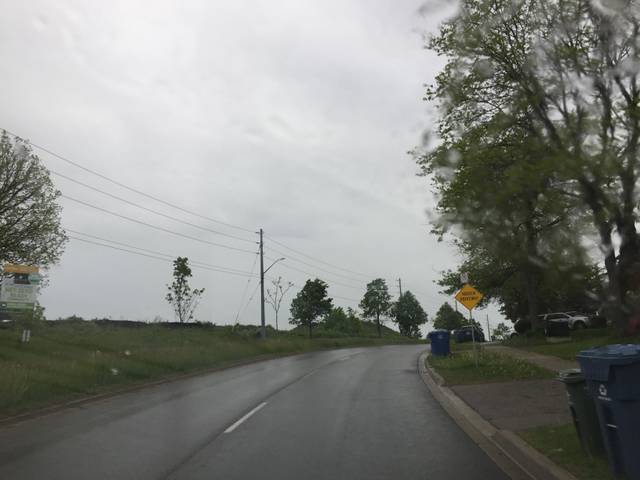
Region: Canada
Coordinates: 43.518, -80.215